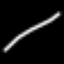
Label: line